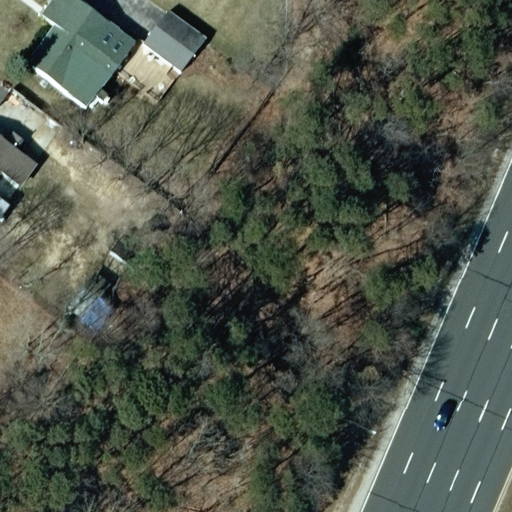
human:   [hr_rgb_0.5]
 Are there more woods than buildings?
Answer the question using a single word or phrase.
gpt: no

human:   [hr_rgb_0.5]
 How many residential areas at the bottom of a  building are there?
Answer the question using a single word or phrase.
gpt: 0

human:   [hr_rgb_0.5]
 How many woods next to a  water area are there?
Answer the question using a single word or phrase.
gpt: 0

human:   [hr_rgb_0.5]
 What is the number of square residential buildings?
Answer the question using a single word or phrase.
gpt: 0

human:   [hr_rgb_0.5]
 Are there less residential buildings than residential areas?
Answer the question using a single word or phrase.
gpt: no

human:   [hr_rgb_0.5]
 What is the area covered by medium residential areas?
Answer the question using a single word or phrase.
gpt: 0m2

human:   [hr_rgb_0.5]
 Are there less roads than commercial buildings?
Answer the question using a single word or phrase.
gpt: no

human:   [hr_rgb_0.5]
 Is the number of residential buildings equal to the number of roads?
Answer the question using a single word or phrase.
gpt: yes

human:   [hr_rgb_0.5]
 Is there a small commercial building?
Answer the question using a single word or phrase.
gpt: no

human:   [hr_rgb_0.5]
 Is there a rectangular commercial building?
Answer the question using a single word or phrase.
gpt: no

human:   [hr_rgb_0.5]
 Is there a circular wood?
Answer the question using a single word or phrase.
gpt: no

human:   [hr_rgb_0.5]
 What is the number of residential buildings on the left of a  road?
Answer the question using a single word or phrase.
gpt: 2

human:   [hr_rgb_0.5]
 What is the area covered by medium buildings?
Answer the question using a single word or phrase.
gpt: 194m2

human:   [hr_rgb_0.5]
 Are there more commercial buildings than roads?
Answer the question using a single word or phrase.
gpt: no

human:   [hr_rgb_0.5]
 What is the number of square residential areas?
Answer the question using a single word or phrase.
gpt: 0

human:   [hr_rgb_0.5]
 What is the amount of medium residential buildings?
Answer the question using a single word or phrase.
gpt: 1

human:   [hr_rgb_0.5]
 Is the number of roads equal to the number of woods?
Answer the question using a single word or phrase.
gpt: no

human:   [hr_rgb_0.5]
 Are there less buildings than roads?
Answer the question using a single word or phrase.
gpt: no

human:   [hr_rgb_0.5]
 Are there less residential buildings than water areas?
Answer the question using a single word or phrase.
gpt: no

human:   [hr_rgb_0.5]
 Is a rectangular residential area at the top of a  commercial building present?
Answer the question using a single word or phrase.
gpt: no

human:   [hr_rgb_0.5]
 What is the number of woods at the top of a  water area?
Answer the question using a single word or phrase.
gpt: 0

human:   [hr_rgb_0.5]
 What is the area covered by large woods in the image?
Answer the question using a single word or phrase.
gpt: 6505m2

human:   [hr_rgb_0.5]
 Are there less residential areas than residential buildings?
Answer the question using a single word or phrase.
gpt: yes

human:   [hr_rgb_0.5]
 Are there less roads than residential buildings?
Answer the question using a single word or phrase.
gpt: no

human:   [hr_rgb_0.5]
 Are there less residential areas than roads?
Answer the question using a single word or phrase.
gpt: yes

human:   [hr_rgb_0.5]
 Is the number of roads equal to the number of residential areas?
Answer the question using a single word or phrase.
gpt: no

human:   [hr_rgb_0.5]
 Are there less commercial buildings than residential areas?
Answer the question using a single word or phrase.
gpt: yes

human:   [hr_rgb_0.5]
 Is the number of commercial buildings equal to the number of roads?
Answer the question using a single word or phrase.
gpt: no

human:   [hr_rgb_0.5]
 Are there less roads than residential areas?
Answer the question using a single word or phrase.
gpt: no

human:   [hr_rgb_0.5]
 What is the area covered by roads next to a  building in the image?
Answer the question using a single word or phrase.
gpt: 0m2

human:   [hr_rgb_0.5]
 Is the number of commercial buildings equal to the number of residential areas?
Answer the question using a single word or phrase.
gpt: no

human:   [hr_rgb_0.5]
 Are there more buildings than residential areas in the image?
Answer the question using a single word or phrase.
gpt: yes

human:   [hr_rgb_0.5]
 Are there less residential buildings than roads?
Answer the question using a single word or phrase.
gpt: no

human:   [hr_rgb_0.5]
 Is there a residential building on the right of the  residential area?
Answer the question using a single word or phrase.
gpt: no

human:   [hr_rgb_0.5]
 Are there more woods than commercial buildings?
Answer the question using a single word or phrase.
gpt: yes

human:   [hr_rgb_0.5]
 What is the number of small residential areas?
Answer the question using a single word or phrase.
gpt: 0